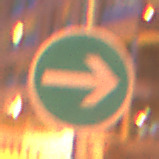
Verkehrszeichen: VorgeschriebeneFahrtrichtungHierRechts
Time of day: Night
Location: Outdoor (Urban)
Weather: PartlyCloudy
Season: NotSpecified
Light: Artificial